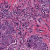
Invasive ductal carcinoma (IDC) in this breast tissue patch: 1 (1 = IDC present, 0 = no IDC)